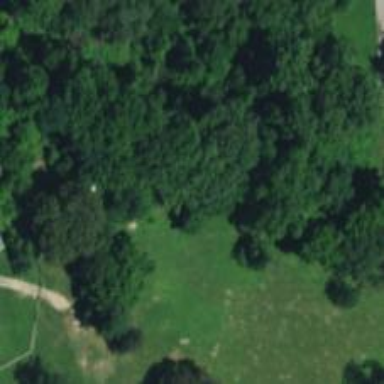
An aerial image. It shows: Disc golf hole.